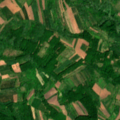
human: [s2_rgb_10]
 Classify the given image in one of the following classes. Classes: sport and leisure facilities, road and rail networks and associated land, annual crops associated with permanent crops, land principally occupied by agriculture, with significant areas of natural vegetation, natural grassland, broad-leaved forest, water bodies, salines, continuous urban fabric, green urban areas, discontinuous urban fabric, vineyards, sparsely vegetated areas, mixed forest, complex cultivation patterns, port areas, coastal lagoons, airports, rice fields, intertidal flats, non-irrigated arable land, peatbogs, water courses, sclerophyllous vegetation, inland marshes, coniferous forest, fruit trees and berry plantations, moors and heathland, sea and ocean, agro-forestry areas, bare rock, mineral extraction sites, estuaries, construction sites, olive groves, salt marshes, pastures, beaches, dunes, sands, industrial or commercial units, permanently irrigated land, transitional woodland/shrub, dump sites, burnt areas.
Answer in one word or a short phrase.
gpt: non-irrigated arable land, complex cultivation patterns, land principally occupied by agriculture, with significant areas of natural vegetation